Question: Is anyone knows how I can make part of my webpage dynamic like on the image
(red dynamic, blue static) using ajax and jquery. I need just simple swapping the main page content with other 3 sliced html portions, when clicking on links.

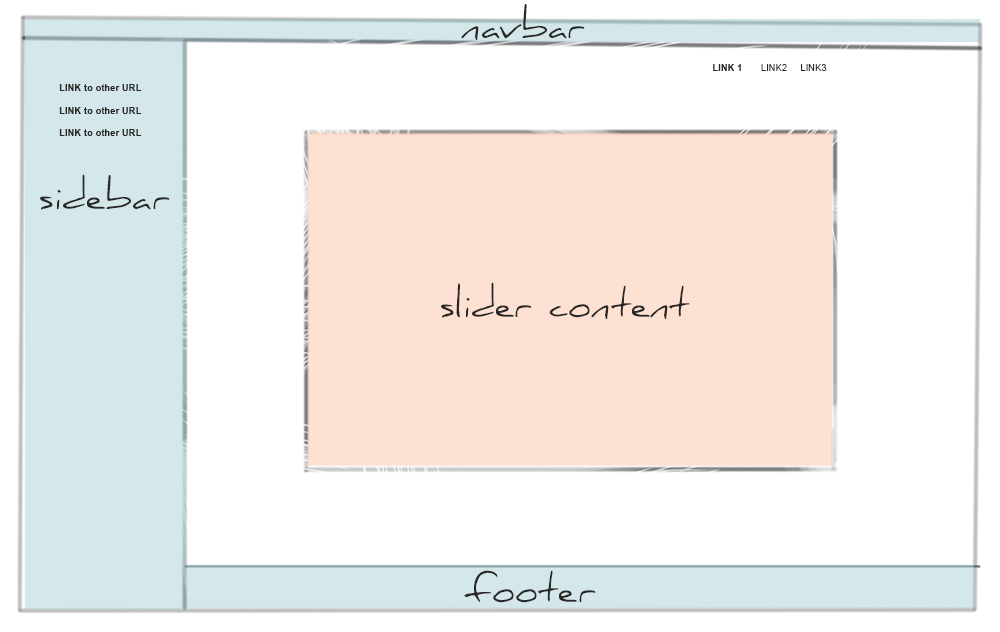
Answer: I'm fairly certain you can use jQuery's .load() with html files too.
(I have no idea how I posted a comment earlier - I don't have enough reputation..)